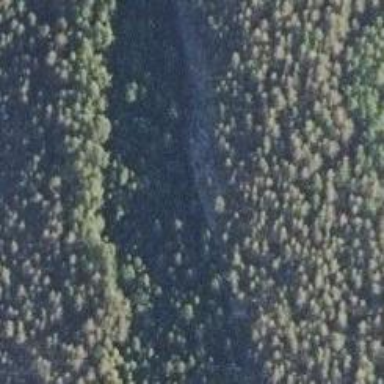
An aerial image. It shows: Cliff in nature.